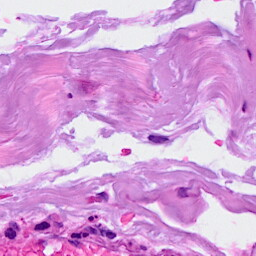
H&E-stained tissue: Breast